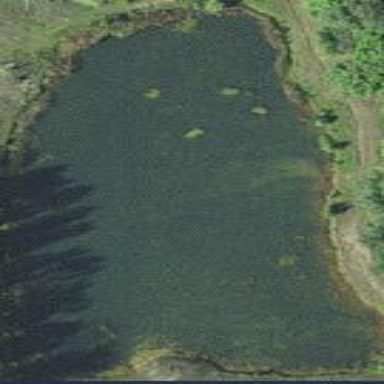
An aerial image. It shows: Serene pond surrounded by nature.